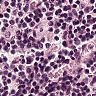
Metastatic tissue present: no